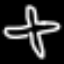
Label: airplane